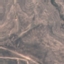
Land use / land cover: HerbaceousVegetation